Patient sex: M
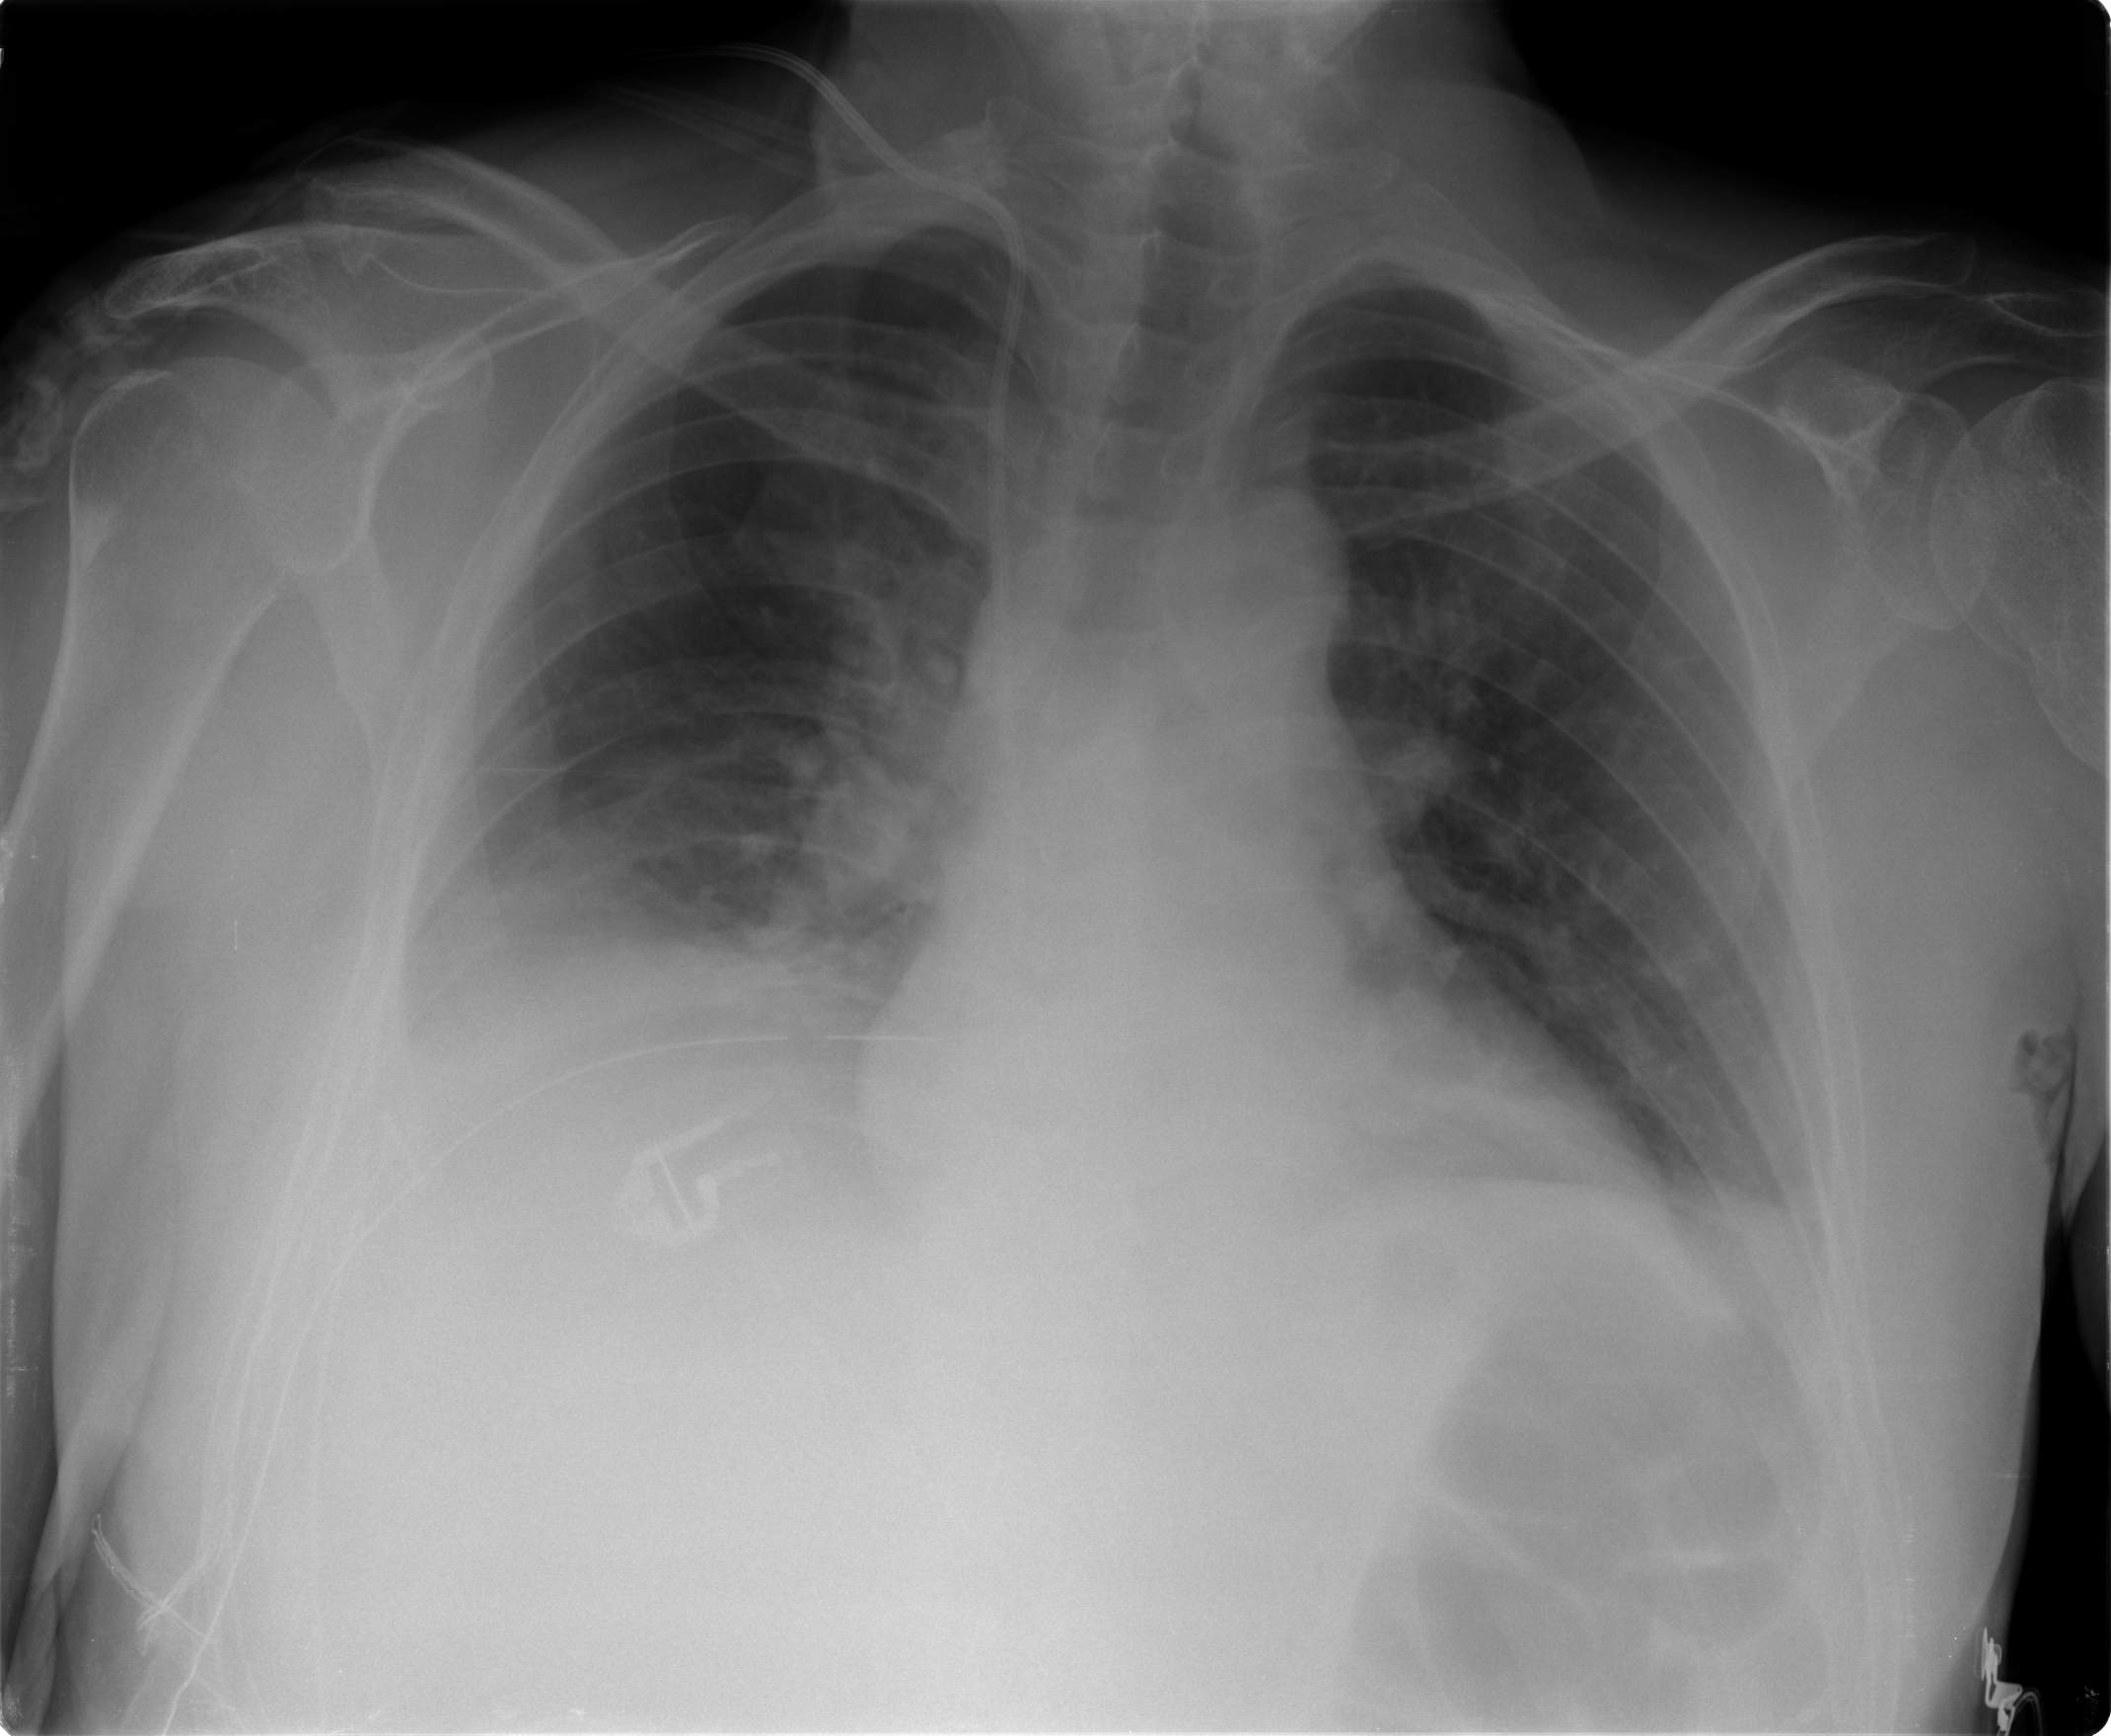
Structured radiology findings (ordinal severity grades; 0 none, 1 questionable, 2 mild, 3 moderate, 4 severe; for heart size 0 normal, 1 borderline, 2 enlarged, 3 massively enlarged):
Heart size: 0
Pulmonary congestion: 2
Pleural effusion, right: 2
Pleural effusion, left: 1
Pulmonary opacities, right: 0
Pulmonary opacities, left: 0
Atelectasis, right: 2
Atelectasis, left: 2